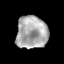
Tissue: prostate
Cell type: Myeloid cells
Senescence score: 0.3214
Nuclear area (px): 999
Mean DAPI intensity: 170.237